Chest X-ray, PA view. Patient: 70 years old, sex M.
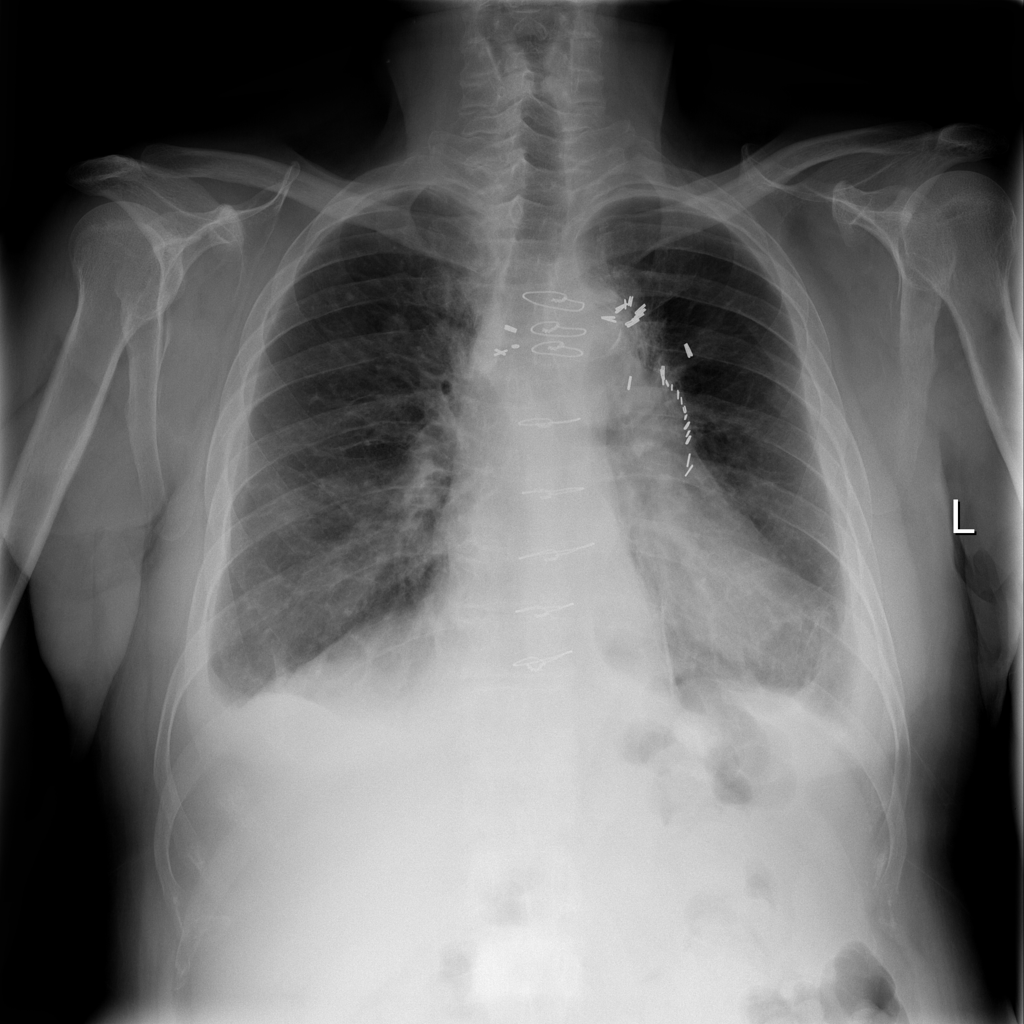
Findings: Effusion